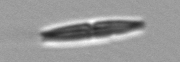
Label: pennate